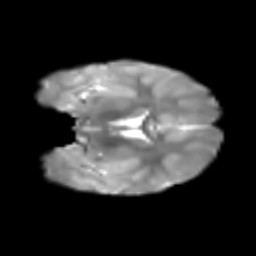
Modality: T2w
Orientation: coronal
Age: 6
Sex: male
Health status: healthy